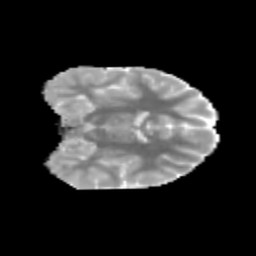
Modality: MD
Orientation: coronal
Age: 10
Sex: male
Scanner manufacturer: siemens
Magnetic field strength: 3 T
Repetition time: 3.8 s
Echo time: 0.07 s